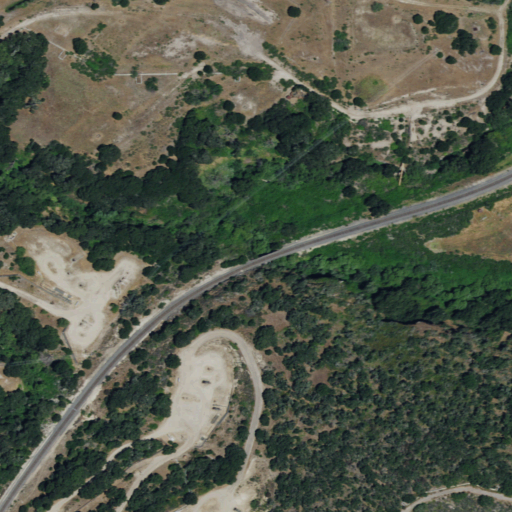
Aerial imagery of valley in California named Cañada Verde containing shrub, mixed forest, woody wetlands, open development, low intensity development, and grassland